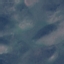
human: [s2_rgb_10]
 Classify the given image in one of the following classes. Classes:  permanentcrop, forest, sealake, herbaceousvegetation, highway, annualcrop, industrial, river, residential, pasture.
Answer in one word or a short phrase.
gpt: HerbaceousVegetation